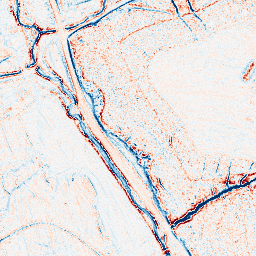
Category: edge_preserving
Decomposition family: anisotropic_diffusion
Decomposition parameters: iterations: 20
kappa: 100
gamma: 0.05
Upsampling method: lanczos
Upsampling parameters: scale: 8
Upsampling scale: 8